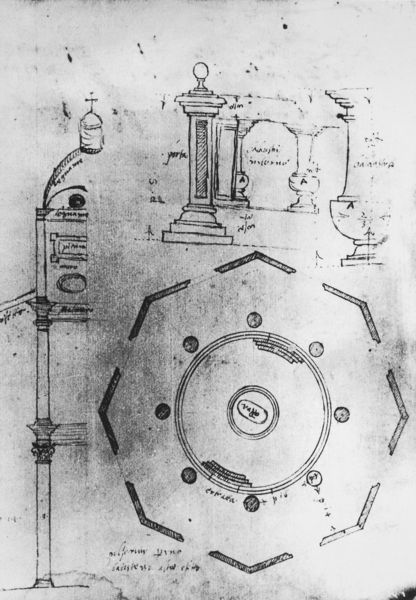
Titel: Plan, Schnitt und Details für das Lateranische Baptisterium
Künstler: Alessandro Pagliarino
Standort: betrifft: Laterano (EU - I); Laterano, San Giovanni (EU - I)
Institution: Mailand, Castello Sforzesco, Biblioteca Trivulziana
Schlagwörter: feder, schwarz, skizze, säule, wand, sockel, kirche, kreis, rund, schrift, papier, tusche, kreuz, draufsicht, seite, buchstaben, kreise, entwurf, tinte, kapelle, tempel, achteck, aufriss, rundbau, notizen, mass, masstab